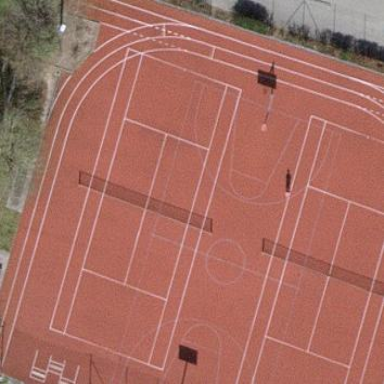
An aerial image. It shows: Tennis court on the leisure land pitch.